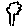
Label: tree